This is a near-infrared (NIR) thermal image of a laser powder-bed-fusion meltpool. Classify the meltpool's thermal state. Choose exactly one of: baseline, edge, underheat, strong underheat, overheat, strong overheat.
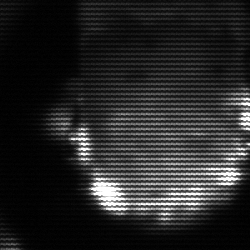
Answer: baseline